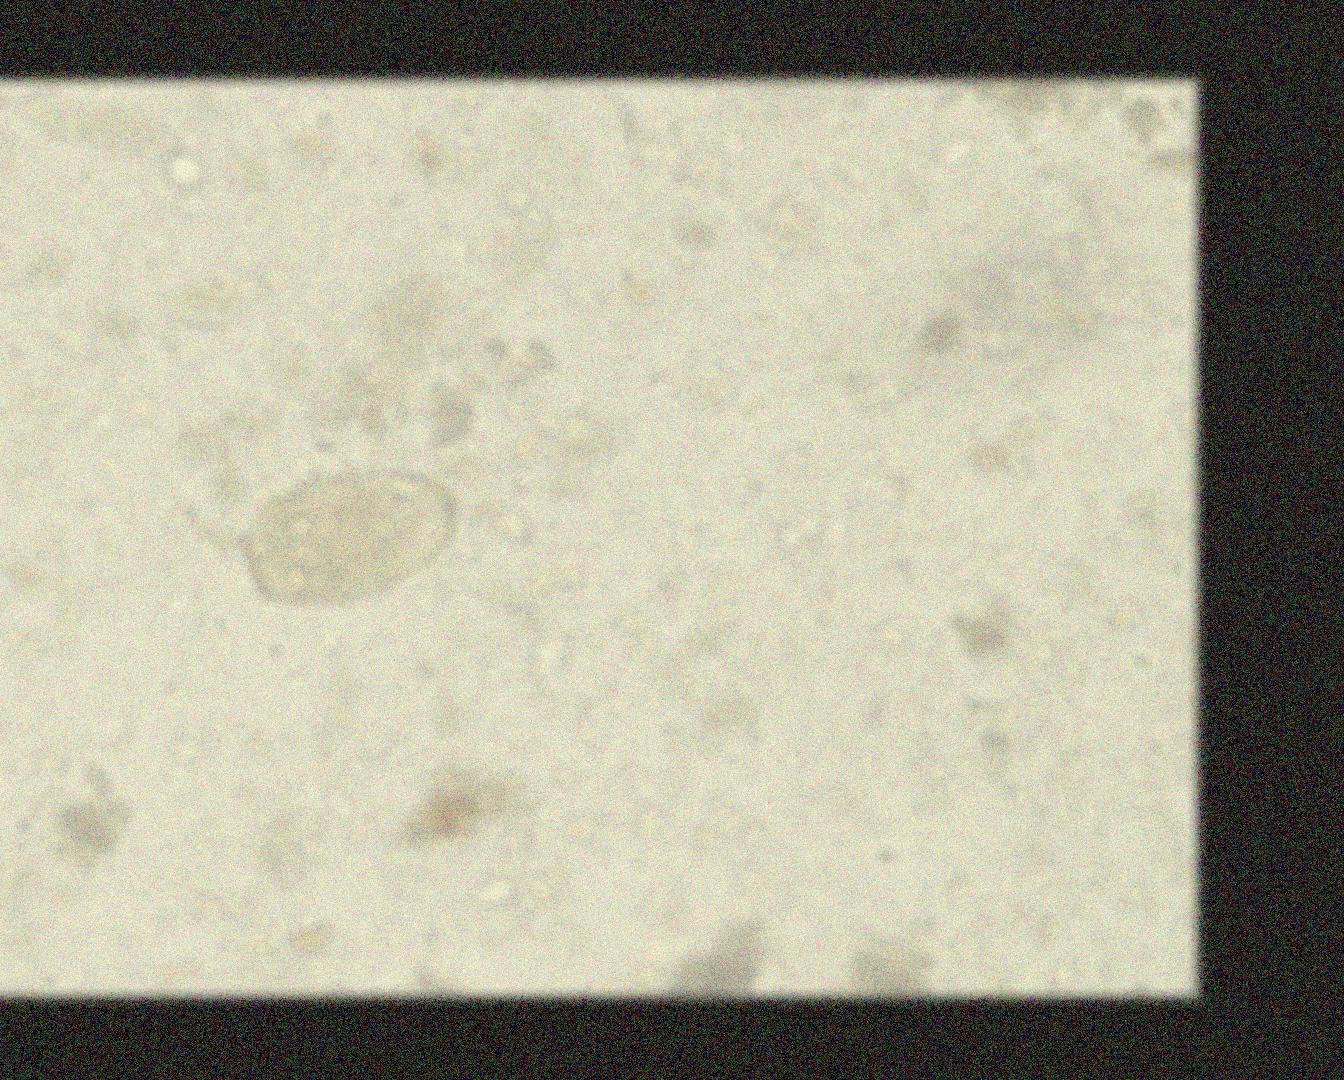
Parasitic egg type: Paragonimus spp